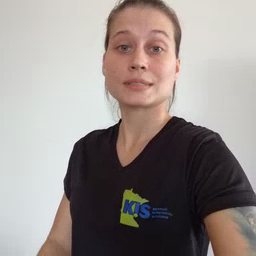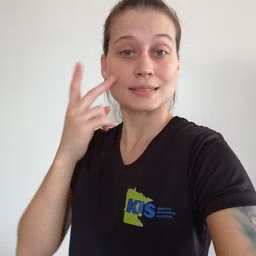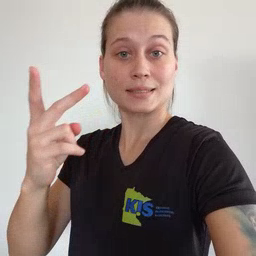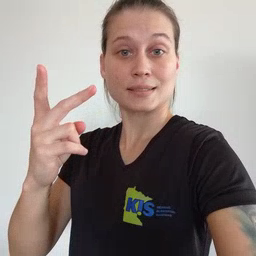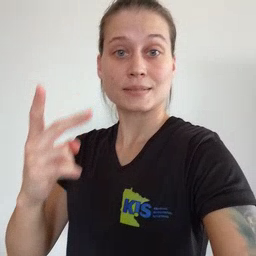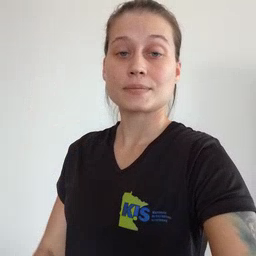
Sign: see